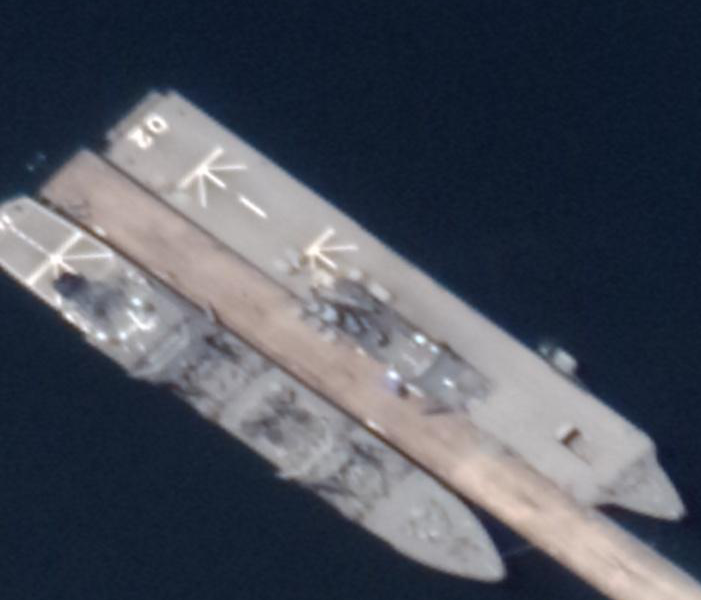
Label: Osumi-class_landing_ship